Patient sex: M
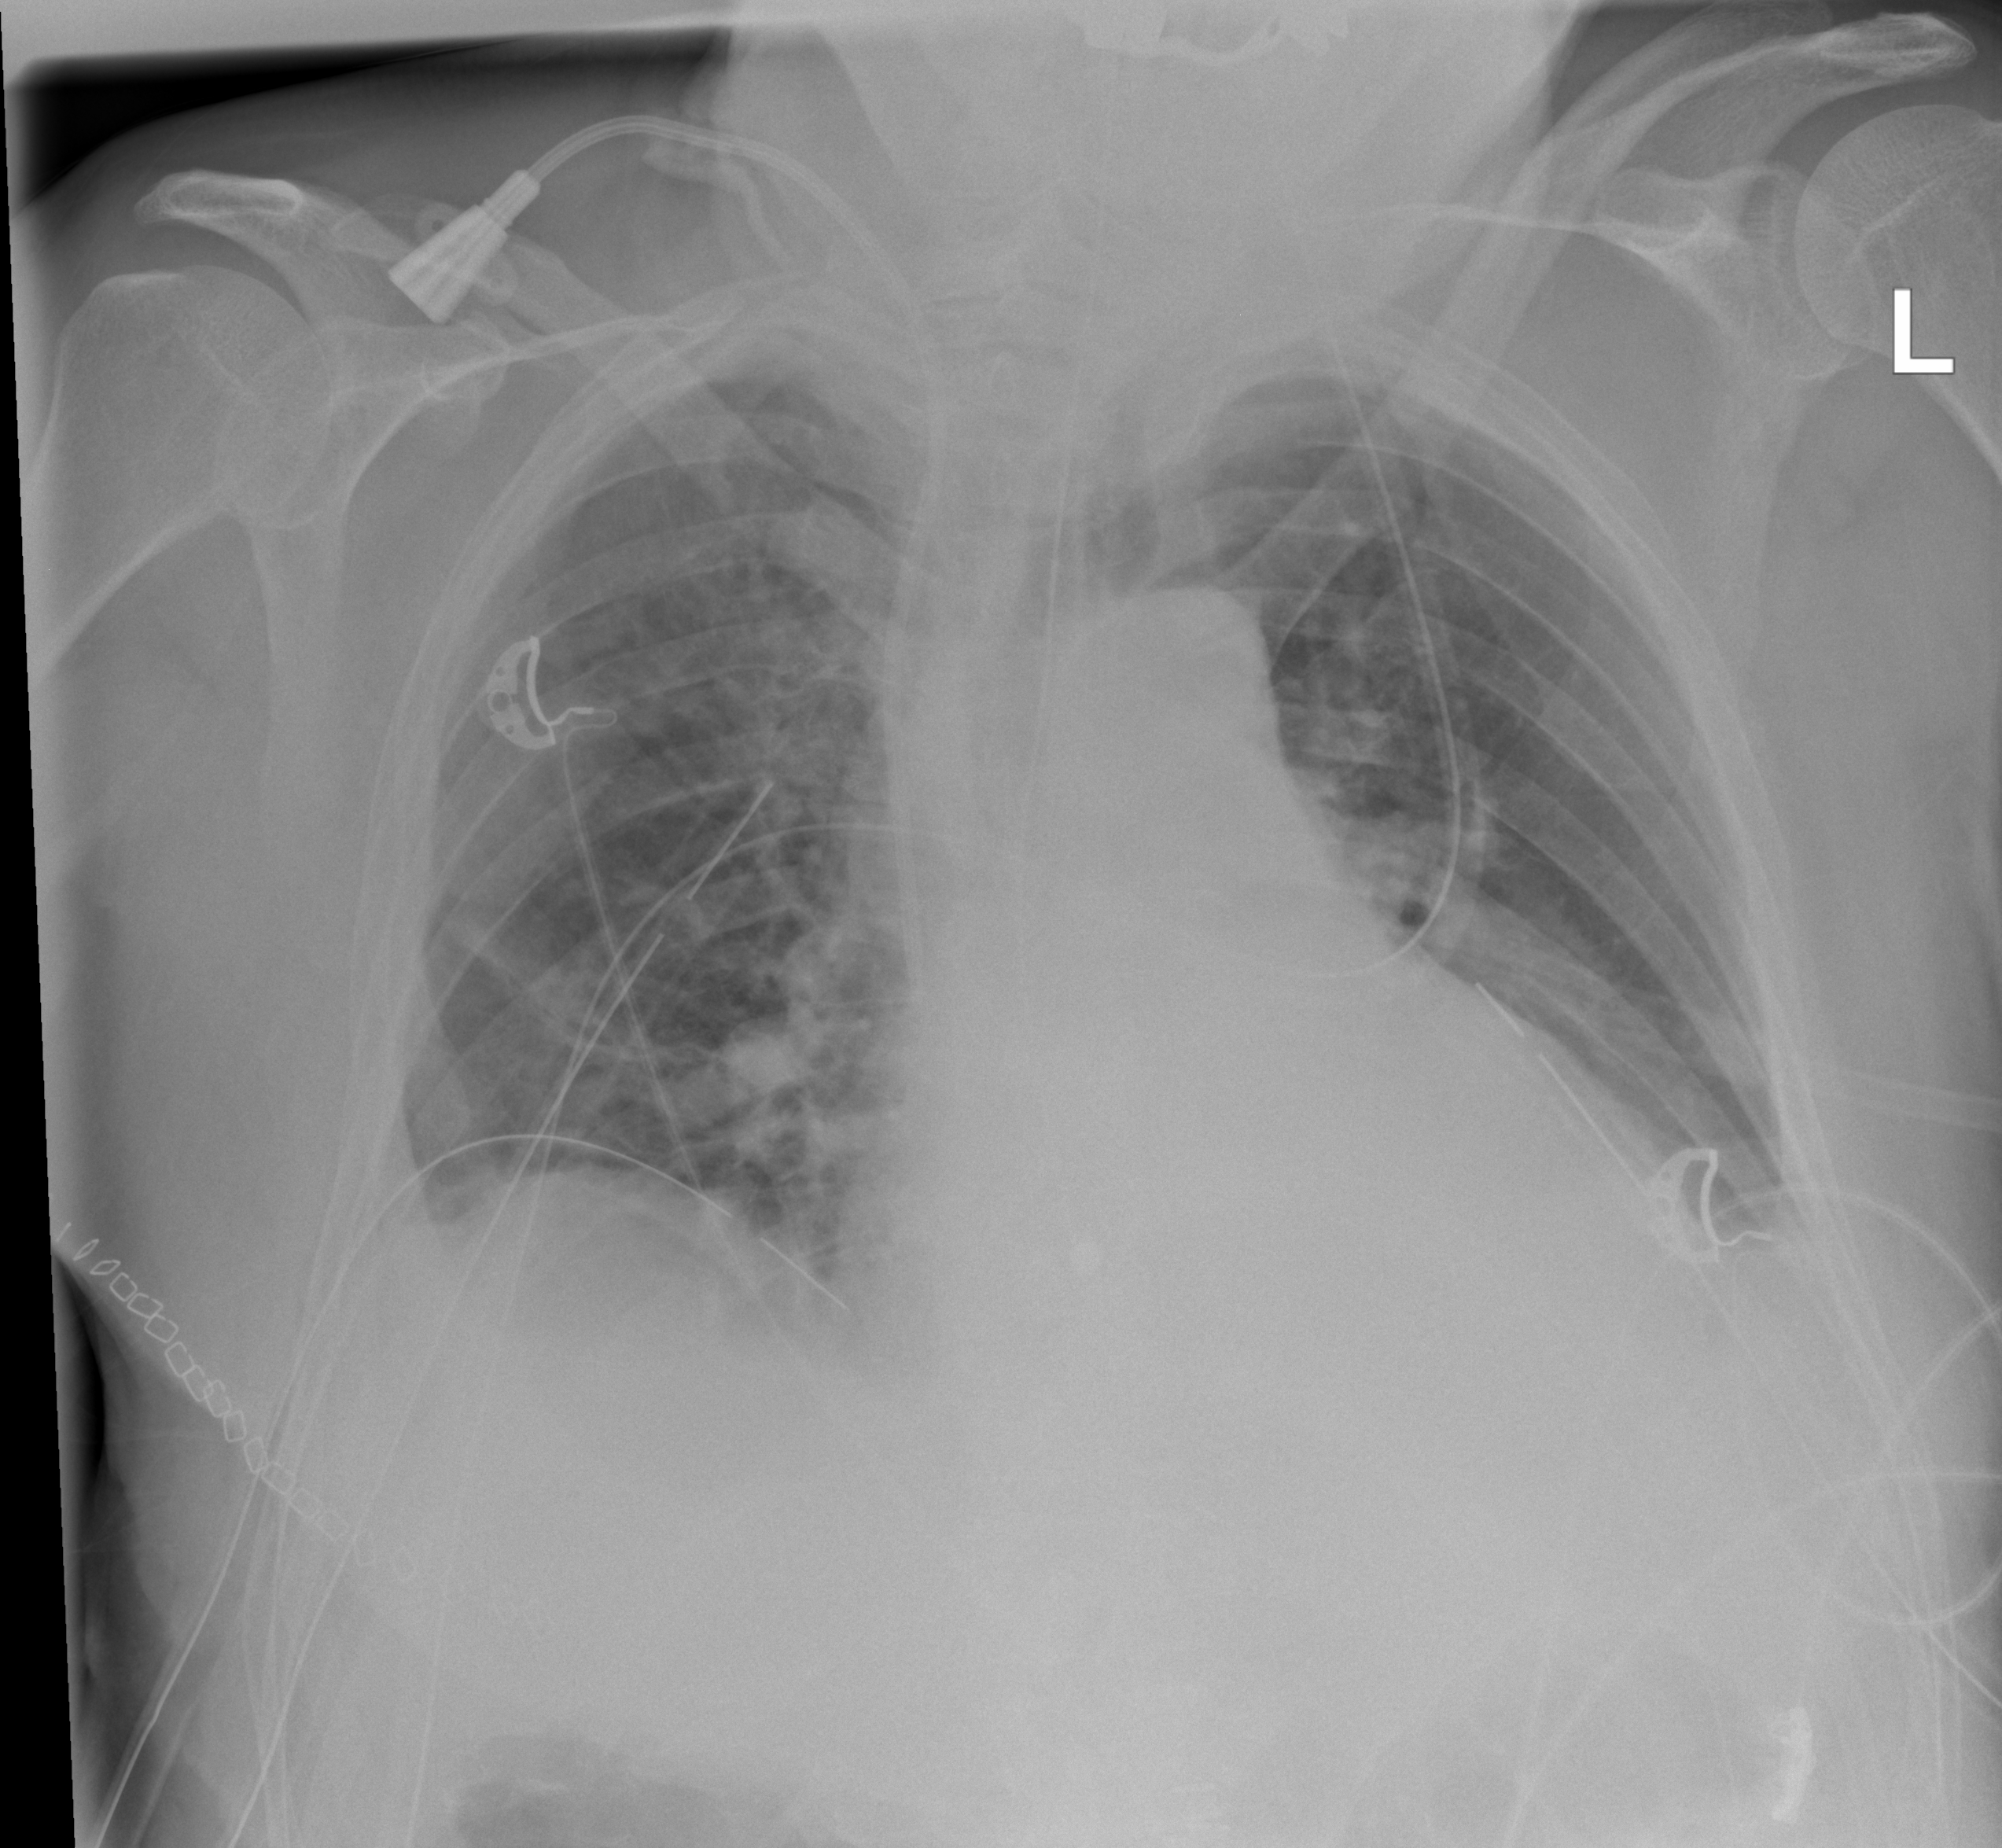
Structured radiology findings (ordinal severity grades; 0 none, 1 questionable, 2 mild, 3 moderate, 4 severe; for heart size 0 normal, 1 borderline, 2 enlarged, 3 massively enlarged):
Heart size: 2
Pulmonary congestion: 2
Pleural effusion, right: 2
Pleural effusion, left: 2
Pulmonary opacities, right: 0
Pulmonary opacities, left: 0
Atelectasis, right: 2
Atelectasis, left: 2